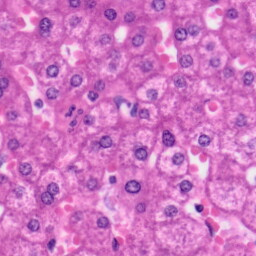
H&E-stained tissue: Liver